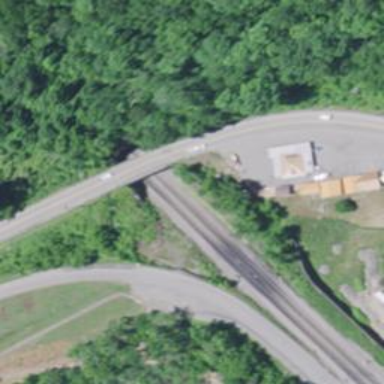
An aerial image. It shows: Railway with two tracks.